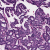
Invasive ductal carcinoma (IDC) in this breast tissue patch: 1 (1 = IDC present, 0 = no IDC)